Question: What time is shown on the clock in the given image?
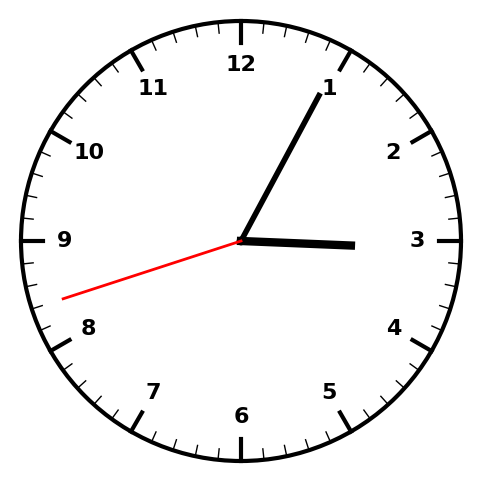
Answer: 03:04:42